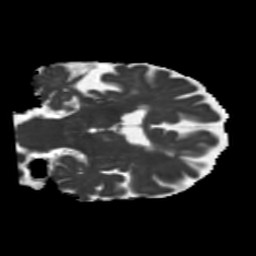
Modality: MD
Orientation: coronal
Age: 73
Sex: female
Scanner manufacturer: siemens
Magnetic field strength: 3 T
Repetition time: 5.25 s
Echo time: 0.08 s